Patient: sex M, age 78
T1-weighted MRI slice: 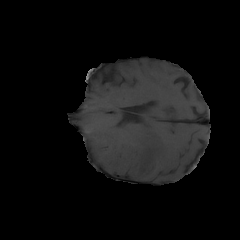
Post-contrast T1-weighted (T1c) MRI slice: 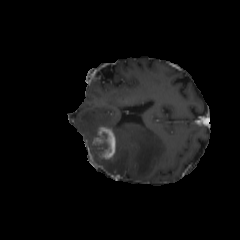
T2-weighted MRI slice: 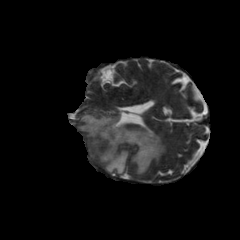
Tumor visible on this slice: yes
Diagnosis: Glioblastoma, IDH-wildtype
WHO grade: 4